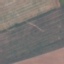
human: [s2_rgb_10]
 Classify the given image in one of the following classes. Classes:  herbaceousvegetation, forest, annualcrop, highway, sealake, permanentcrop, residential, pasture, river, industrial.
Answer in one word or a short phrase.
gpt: AnnualCrop